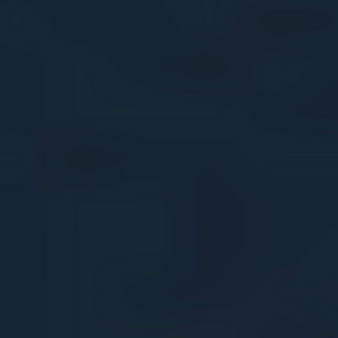
Label: other